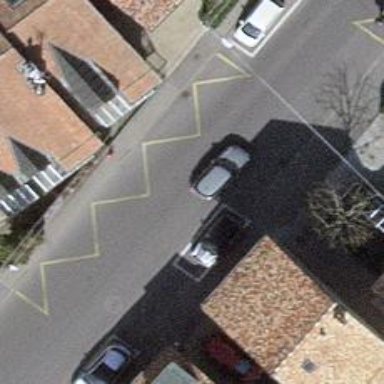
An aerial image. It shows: Bus stop equipped with public transport stop position.